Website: lowes
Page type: billing-address
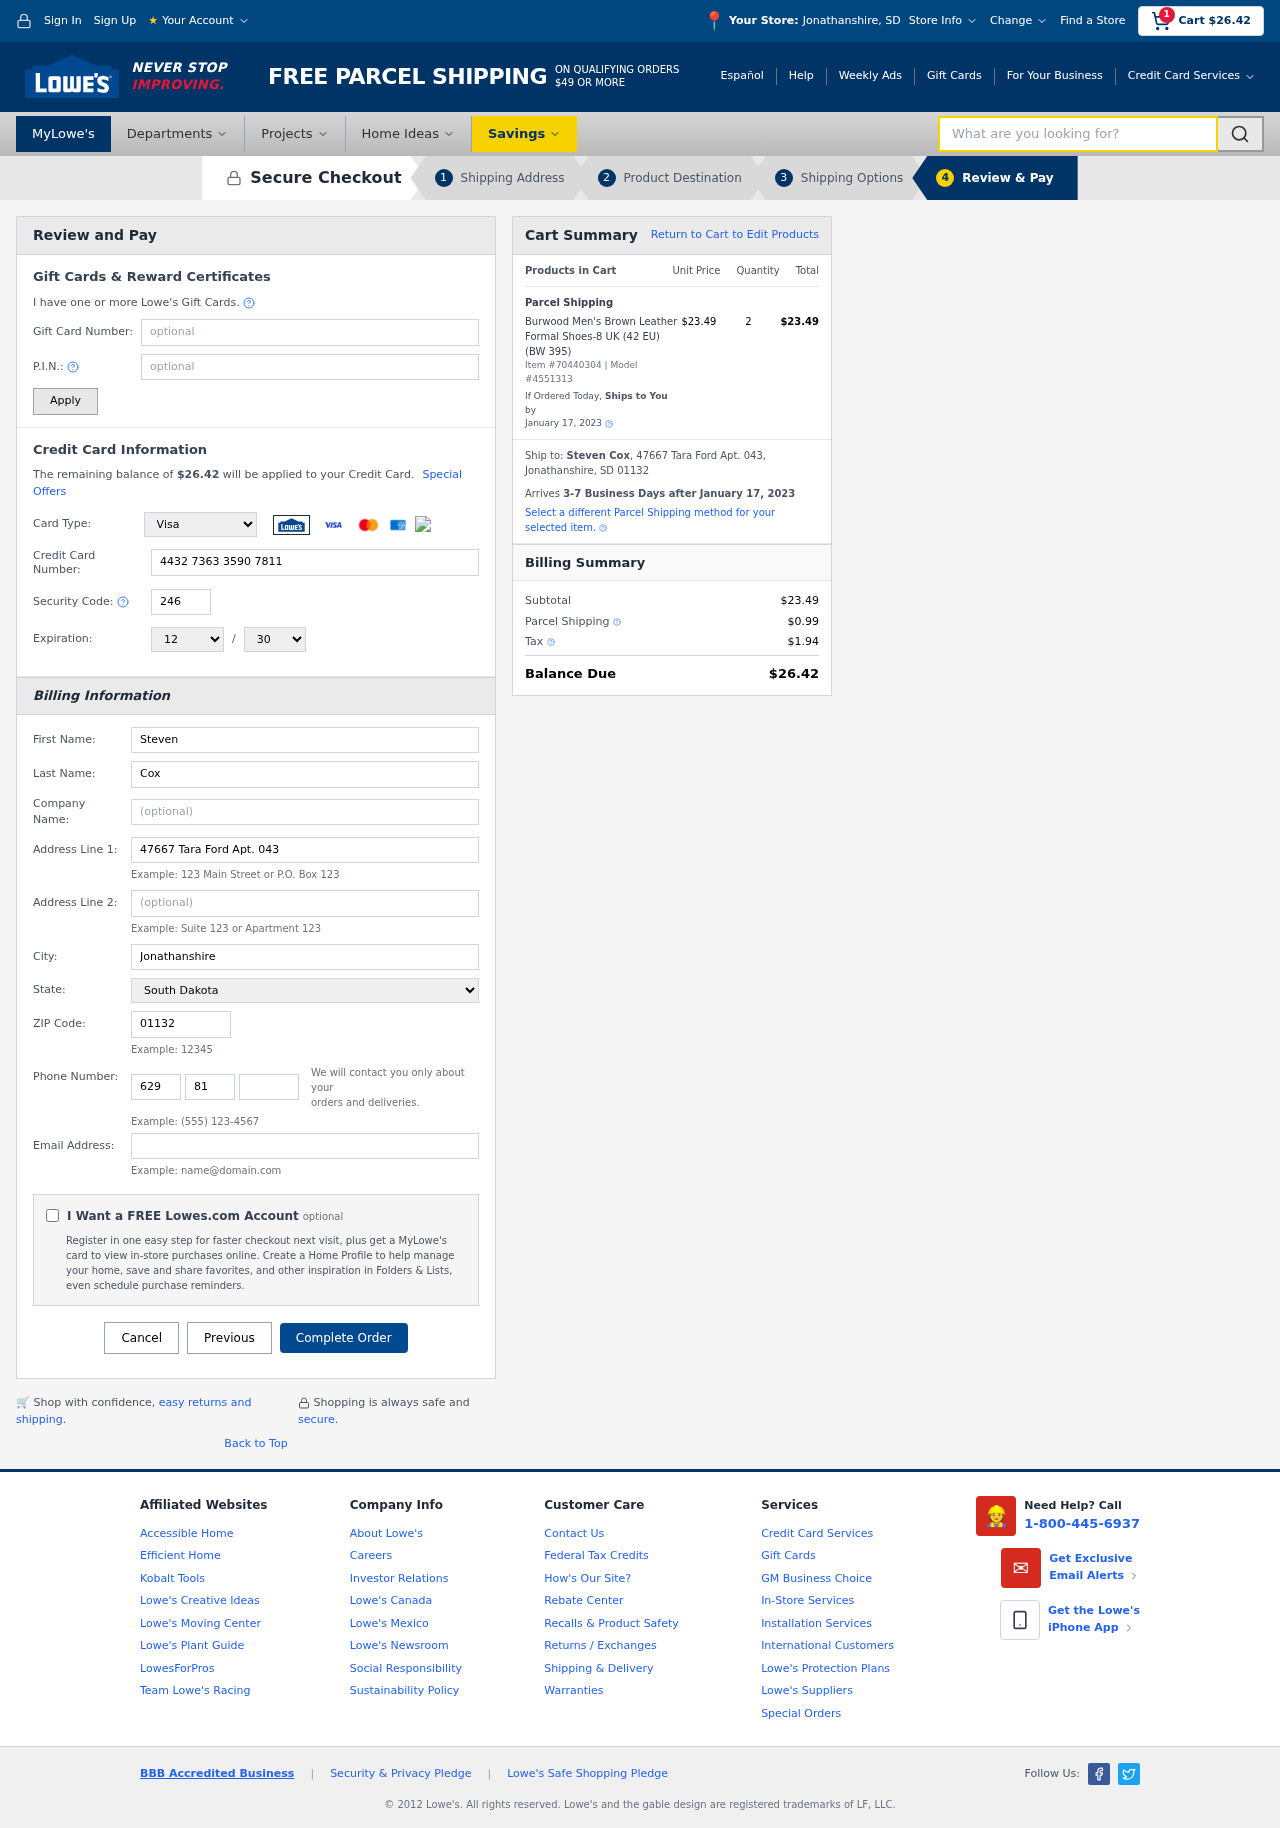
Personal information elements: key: PII_CARD_CVV
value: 246
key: PII_CARD_EXPIRY_MONTH
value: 12
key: PII_CARD_EXPIRY_YEAR
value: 30
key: PII_CARD_NUMBER
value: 4432 7363 3590 7811
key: PII_CARD_TYPE
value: Visa
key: PII_CITY
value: Jonathanshire
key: PII_CITY_STATE
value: Jonathanshire, SD
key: PII_EMAIL
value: scox@hotmail.com
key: PII_FIRSTNAME
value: Steven
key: PII_FULLNAME
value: Steven Cox
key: PII_LASTNAME
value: Cox
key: PII_PHONE_AREA
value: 629
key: PII_PHONE_PREFIX
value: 811
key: PII_PHONE_SUFFIX
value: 2594
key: PII_POSTCODE
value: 01132
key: PII_STATE
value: South Dakota
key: PII_STREET
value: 47667 Tara Ford Apt. 043
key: PII_CITY_STATE_ZIP
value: Jonathanshire, SD 01132
Product elements: key: PRODUCT1_NAME
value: Burwood Men's Brown Leather Formal Shoes-8 UK (42 EU) (BW 395)
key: PRODUCT1_PRICE
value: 23.49
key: PRODUCT1_QUANTITY
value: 2
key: PRODUCT_ITEM_NUMBER
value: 70440304
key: PRODUCT_MODEL_NUMBER
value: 4551313
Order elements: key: ORDER_SUBTOTAL
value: $26.42
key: ORDER_TOTAL
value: $26.42
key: ORDER_SHIPPING_DATE
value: January 17, 2023
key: ORDER_SUBTOTAL
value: $23.49
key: ORDER_DELIVERY_DATE
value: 3-7 Business Days after January 17, 2023
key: ORDER_SHIPPING_DATE2
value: January 17, 2023
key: ORDER_SUBTOTAL2
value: $23.49
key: ORDER_SHIPPING_COST
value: $0.99
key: ORDER_TAX
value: $1.94
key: ORDER_TOTAL2
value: $26.42
Search elements: key: HEADER_SEARCH
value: What are you looking for?